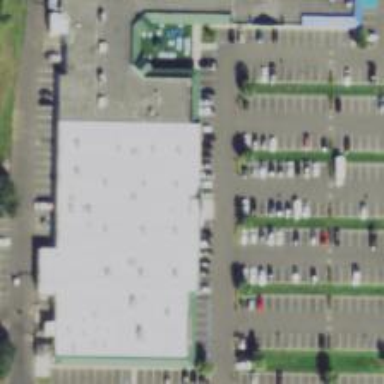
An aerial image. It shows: Fitness centre on leisure land.